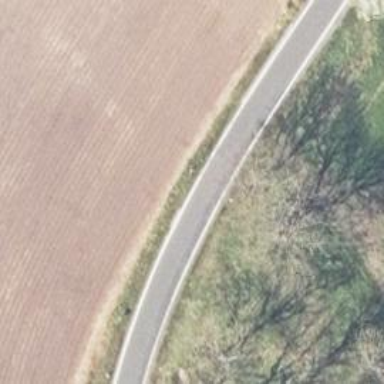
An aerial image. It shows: Tertiary road with asphalt surface.